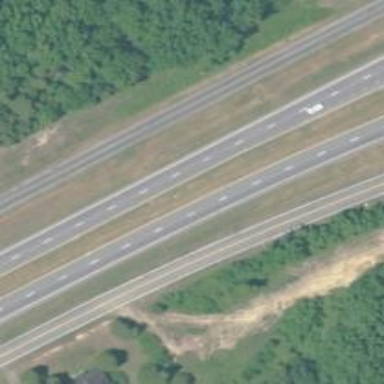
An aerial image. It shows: This image shows trunk highway that functions as expressway.